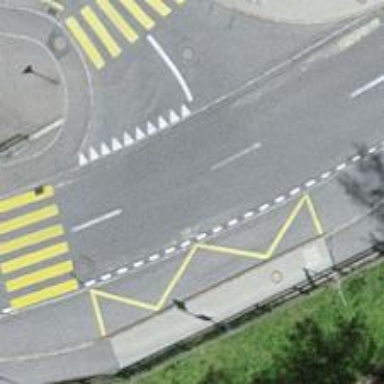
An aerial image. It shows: Bus stop equipped with public transport stop position.